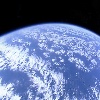
Label: cloud